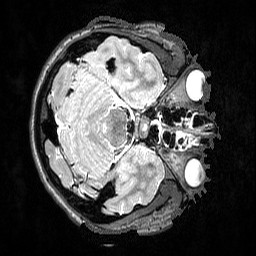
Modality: T2w
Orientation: axial
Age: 23
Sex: female
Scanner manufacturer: siemens
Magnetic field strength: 3 T
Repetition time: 3.2 s
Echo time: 0.564 s